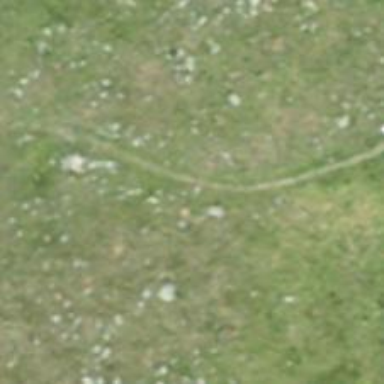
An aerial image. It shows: Path.